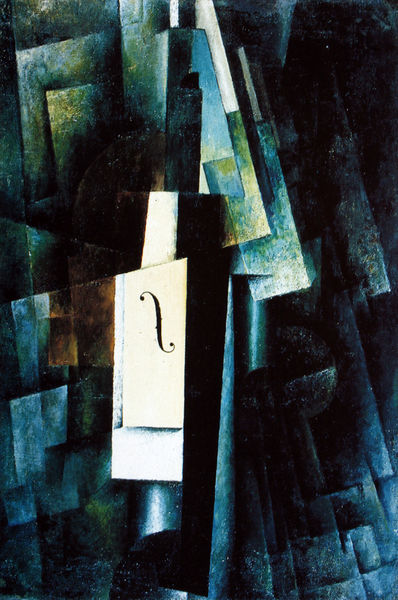
Titel: Musik
Künstler: Lew Ziperson
Standort: Syktywkar
Institution: Kunstmuseum
Schlagwörter: blau, dunkel, körper, schatten, weiß, gelb, grün, komposition, kubismus, braun, hell, schwarz, flach, abstrakt, flächen, formen, linien, figuren, tiefe, rechtecke, linie, farbflächen, einband, halbkreis, geometrisch, violine, geometrie, facetten, gestuft, sxhwarz, braques, notenschlüssel